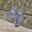
Label: 4